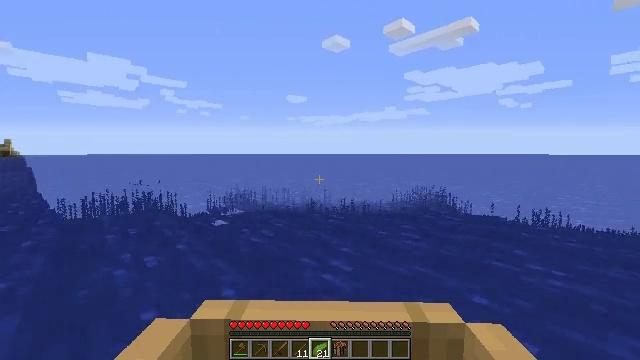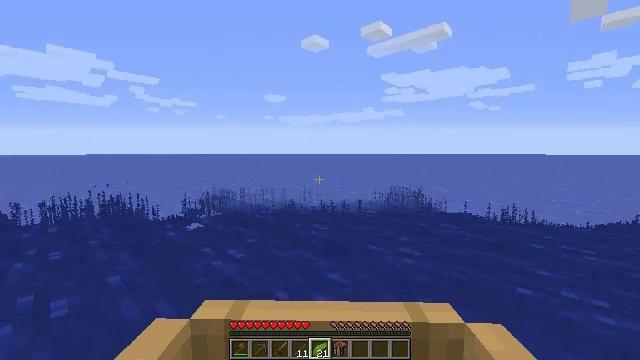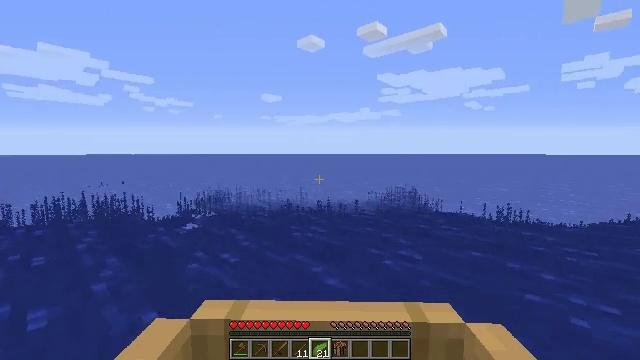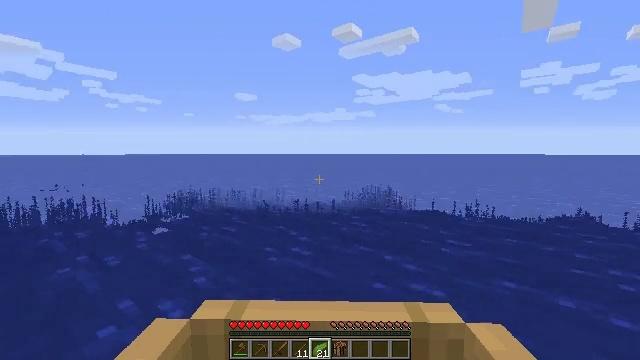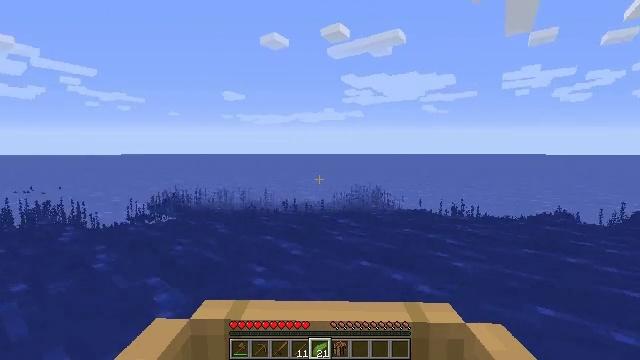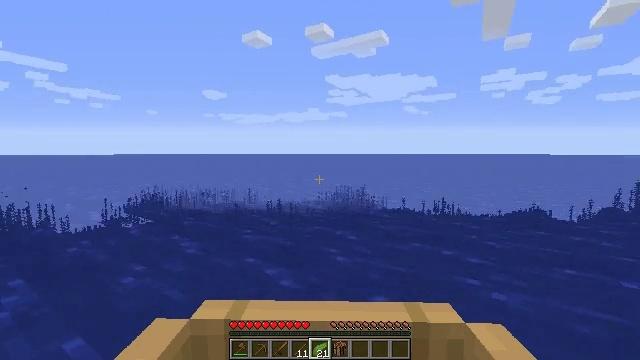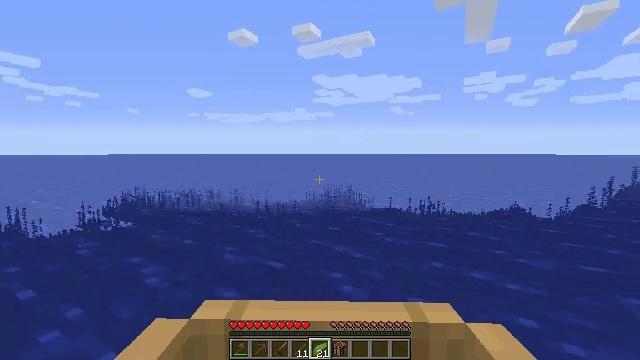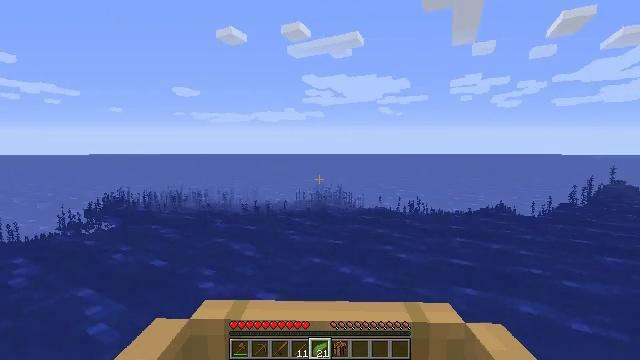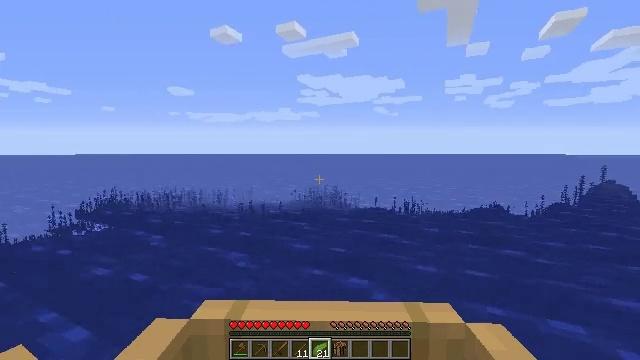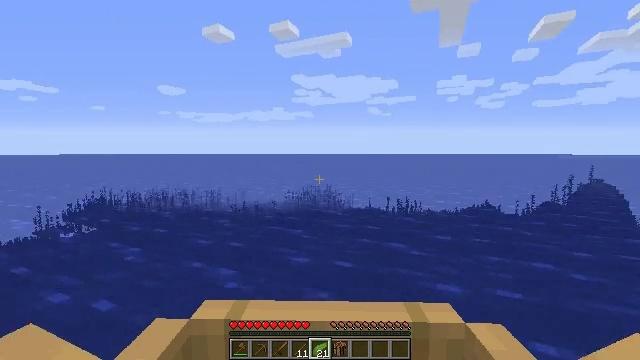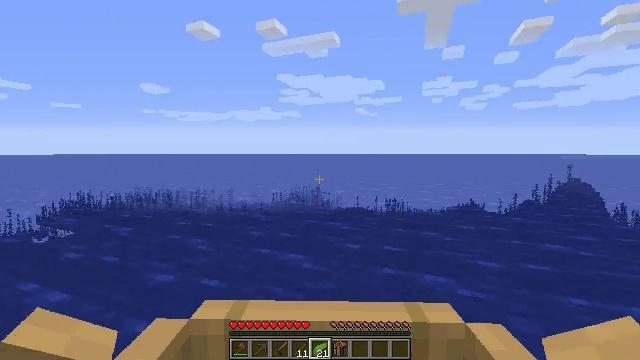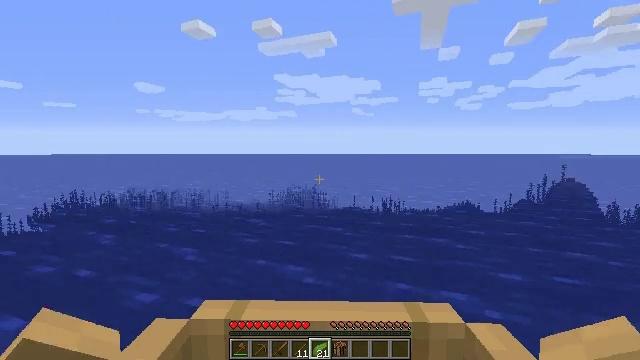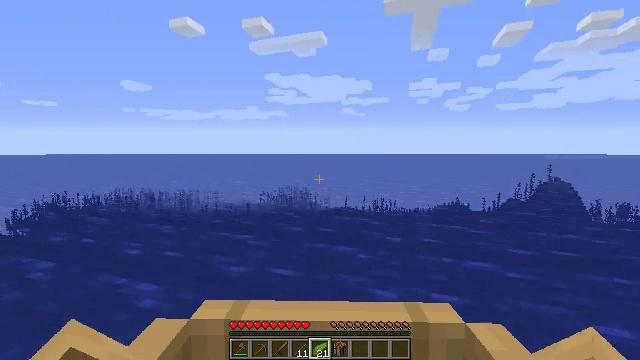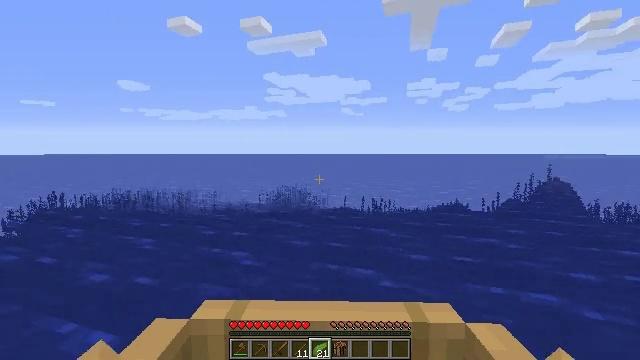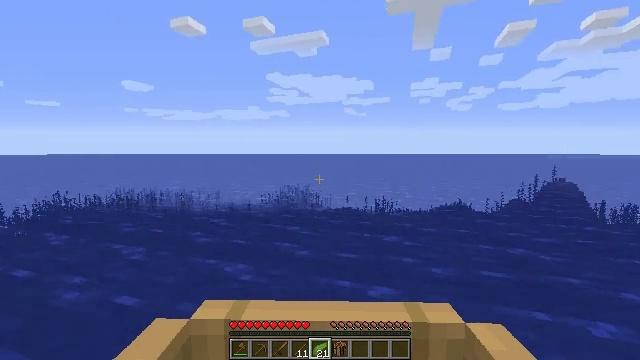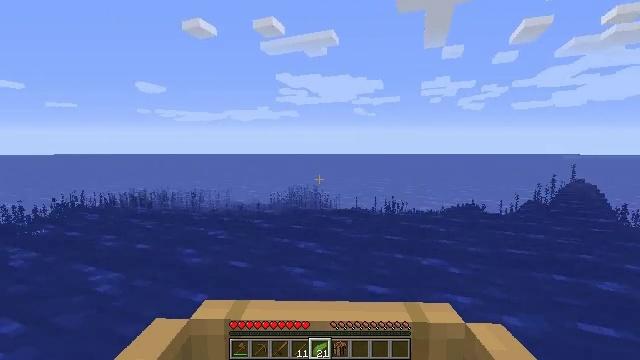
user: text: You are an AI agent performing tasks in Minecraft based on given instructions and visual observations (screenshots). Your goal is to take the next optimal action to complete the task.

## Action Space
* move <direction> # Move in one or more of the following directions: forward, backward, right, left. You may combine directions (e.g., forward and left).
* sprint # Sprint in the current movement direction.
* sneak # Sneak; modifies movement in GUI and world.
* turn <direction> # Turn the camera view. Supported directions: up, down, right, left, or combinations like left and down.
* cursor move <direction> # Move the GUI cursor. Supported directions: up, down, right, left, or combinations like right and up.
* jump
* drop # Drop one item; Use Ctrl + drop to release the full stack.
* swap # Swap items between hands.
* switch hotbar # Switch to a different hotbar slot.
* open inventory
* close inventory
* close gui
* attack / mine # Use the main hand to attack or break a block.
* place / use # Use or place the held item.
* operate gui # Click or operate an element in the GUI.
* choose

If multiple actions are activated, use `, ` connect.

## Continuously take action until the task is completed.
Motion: motion action
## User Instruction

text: Remove kelp and place it on the ground.
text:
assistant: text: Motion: move forward
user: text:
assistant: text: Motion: move forward
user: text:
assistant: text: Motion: move forward
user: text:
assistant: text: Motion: move forward
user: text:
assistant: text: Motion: move forward
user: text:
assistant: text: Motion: move forward
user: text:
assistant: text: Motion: move forward
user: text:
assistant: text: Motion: move forward
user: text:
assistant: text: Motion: move forward
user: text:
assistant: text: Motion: move forward
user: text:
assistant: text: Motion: move forward
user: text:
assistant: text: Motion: move forward and move left
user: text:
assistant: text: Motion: move forward and move left
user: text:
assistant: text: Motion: move forward and move left
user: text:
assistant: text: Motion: move forward and move left
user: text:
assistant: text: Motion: move forward and move left
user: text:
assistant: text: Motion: move forward
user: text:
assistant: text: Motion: move forward
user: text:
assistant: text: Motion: move forward
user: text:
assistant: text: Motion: move forward
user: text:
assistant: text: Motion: move forward
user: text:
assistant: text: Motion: move forward
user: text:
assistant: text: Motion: move forward
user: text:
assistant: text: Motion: move forward
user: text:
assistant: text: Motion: move forward
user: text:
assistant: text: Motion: move forward
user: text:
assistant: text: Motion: move forward
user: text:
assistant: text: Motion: move forward
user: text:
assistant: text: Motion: move forward
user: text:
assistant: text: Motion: move forward